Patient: sex M, age 37
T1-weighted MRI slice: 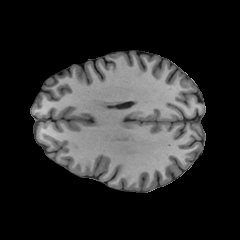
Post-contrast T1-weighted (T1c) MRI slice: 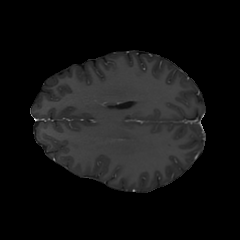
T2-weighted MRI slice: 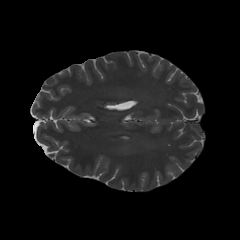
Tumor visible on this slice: no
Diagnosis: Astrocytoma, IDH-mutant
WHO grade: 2